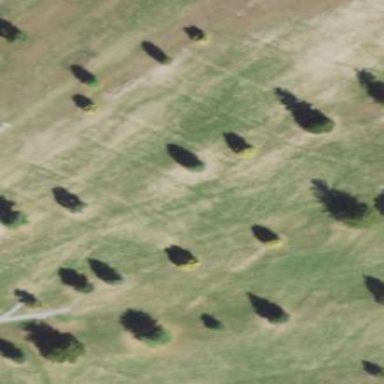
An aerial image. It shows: Golf fairway surrounded by grass.